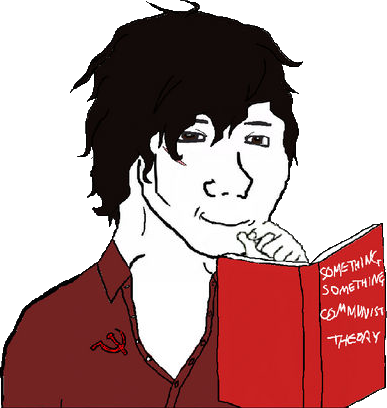
Label: 5_Doomer